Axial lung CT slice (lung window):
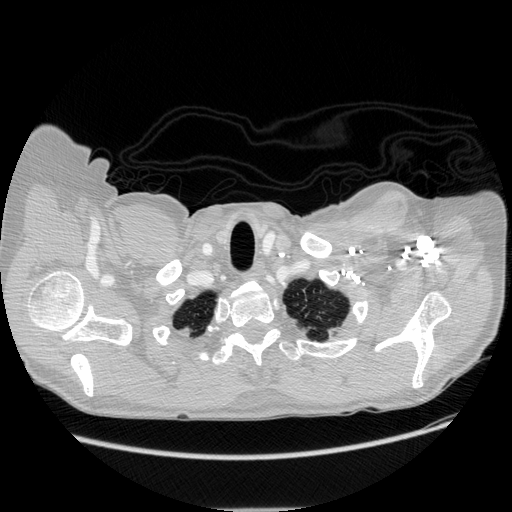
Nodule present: no